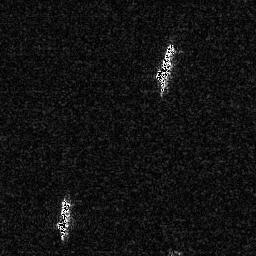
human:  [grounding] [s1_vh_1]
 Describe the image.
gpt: In the satellite image, there is  <ref>1 medium ship </ref> <box>[[59, 15, 69, 37, 0]]</box> located at top,  <ref>1 medium ship </ref> <box>[[19, 76, 28, 94, 0]]</box> located at bottom left.